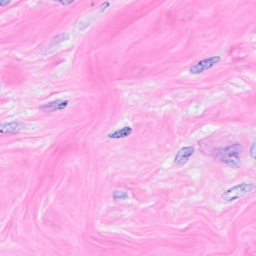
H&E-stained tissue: Breast